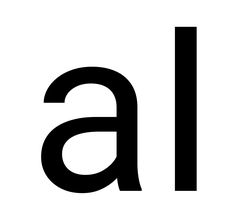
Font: Roboto_Regular